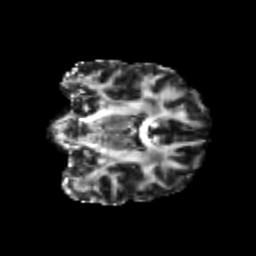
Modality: FA
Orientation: coronal
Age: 25
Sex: male
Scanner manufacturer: siemens
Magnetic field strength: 3 T
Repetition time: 3.5 s
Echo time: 0.104 s